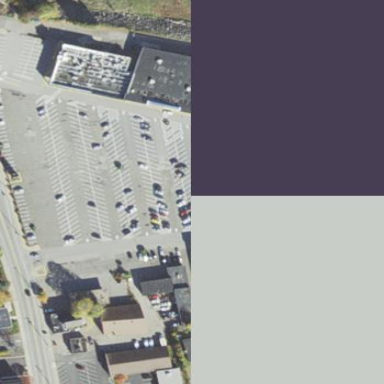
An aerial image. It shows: Retail area.